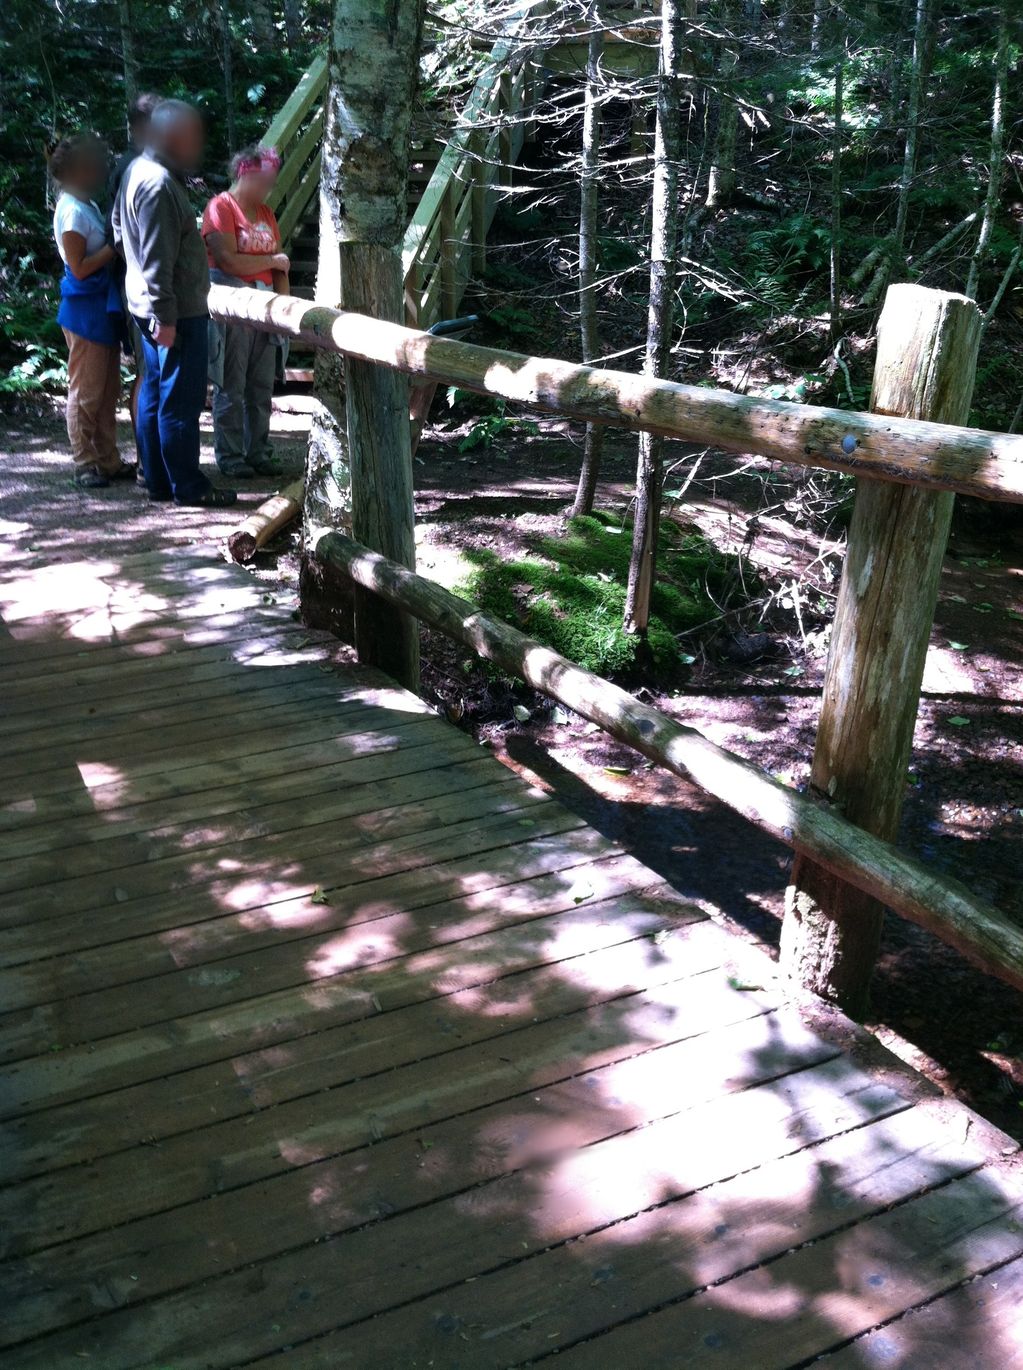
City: charlottetown